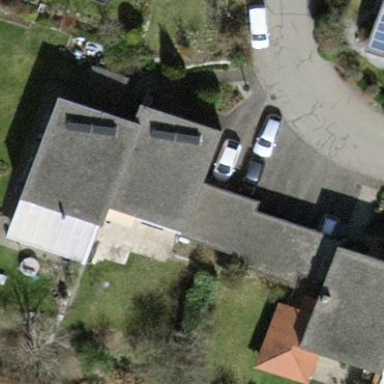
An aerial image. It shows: House with flat roof.